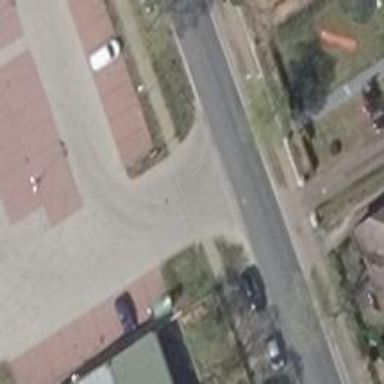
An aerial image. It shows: Parking entrance with surfaced area.